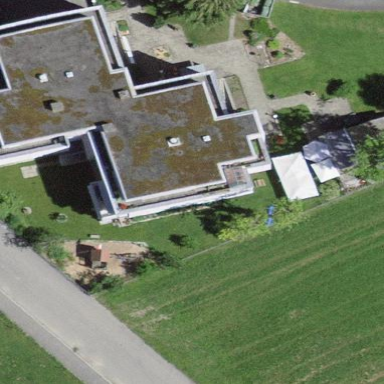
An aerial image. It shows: Flat-roofed building.